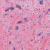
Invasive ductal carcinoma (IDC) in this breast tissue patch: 1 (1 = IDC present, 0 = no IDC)